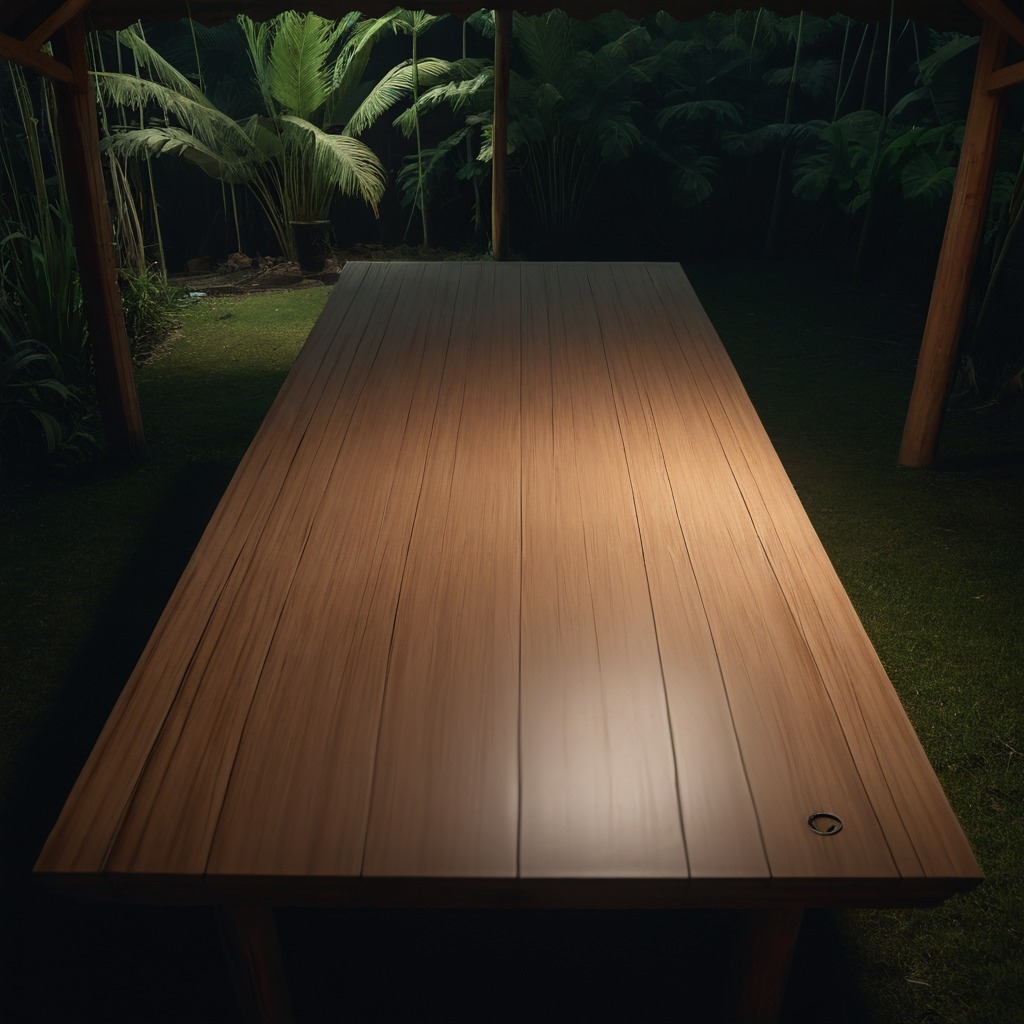
A rubber O-ring is lying on the wooden table inside a jungle field workshop tent at night.